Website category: book
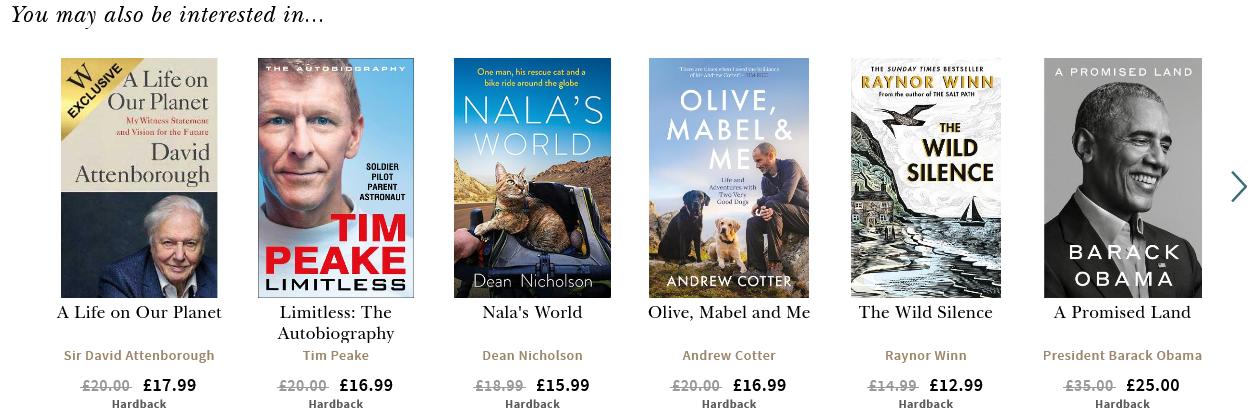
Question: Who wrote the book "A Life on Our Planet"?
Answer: Sir David Attenborough

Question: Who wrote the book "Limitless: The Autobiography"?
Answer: Tim Peake

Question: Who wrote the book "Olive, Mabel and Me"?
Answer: Andrew Cotter

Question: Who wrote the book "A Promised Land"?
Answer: President Barack Obama

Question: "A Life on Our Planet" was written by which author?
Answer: Sir David Attenborough

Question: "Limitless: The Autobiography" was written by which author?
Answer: Tim Peake

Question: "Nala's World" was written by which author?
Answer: Dean Nicholson

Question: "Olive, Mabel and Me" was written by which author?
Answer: Andrew Cotter

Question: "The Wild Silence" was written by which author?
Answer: Raynor Winn

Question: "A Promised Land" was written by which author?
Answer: President Barack Obama

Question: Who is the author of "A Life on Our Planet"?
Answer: Sir David Attenborough

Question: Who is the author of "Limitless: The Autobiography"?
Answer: Tim Peake

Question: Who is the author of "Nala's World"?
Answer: Dean Nicholson

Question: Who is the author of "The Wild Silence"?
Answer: Raynor Winn

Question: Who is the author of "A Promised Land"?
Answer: President Barack Obama

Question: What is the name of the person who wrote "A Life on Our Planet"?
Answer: Sir David Attenborough

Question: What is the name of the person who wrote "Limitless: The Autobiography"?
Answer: Tim Peake

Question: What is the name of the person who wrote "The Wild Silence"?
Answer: Raynor Winn

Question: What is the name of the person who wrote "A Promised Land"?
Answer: President Barack Obama

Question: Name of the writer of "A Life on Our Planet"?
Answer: Sir David Attenborough

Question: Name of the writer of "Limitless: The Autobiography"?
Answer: Tim Peake

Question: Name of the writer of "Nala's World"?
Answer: Dean Nicholson

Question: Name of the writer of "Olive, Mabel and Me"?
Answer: Andrew Cotter

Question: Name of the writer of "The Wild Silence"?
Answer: Raynor Winn

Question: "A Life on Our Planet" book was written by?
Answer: Sir David Attenborough

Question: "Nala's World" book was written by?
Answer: Dean Nicholson

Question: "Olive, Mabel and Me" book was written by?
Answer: Andrew Cotter

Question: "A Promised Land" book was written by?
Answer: President Barack Obama

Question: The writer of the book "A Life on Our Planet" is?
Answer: Sir David Attenborough

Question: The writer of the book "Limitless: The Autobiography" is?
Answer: Tim Peake

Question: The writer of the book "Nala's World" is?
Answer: Dean Nicholson

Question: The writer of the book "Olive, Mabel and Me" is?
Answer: Andrew Cotter

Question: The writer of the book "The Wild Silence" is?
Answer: Raynor Winn

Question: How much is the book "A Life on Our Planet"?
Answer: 17.99

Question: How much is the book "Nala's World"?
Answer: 15.99

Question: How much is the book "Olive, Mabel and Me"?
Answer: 16.99

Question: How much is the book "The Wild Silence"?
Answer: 12.99

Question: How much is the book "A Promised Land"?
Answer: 25.00

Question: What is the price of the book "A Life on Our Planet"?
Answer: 17.99

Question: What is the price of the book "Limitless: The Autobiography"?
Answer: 16.99

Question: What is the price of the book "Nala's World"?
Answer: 15.99

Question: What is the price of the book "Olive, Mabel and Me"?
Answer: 16.99

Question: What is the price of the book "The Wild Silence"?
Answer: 12.99

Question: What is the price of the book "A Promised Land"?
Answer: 25.00

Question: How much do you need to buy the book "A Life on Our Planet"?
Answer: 17.99

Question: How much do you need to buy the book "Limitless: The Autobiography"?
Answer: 16.99

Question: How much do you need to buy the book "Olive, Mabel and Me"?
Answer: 16.99

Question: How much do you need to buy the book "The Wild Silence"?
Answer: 12.99

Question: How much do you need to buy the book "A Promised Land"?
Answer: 25.00

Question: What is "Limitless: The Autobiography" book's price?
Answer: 16.99

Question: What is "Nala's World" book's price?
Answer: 15.99

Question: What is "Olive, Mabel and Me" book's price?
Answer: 16.99

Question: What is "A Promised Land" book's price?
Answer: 25.00

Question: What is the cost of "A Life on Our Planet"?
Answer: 17.99

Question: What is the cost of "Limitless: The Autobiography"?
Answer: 16.99

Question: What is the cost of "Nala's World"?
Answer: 15.99

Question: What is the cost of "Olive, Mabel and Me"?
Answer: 16.99

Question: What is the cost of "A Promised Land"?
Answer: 25.00

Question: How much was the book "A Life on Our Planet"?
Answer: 17.99

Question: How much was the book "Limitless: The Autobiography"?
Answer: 16.99

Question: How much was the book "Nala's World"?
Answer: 15.99

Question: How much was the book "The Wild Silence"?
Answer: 12.99

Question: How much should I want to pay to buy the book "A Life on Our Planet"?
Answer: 17.99

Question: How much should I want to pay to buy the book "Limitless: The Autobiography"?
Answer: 16.99